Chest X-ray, PA view. Patient: 25 years old, sex F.
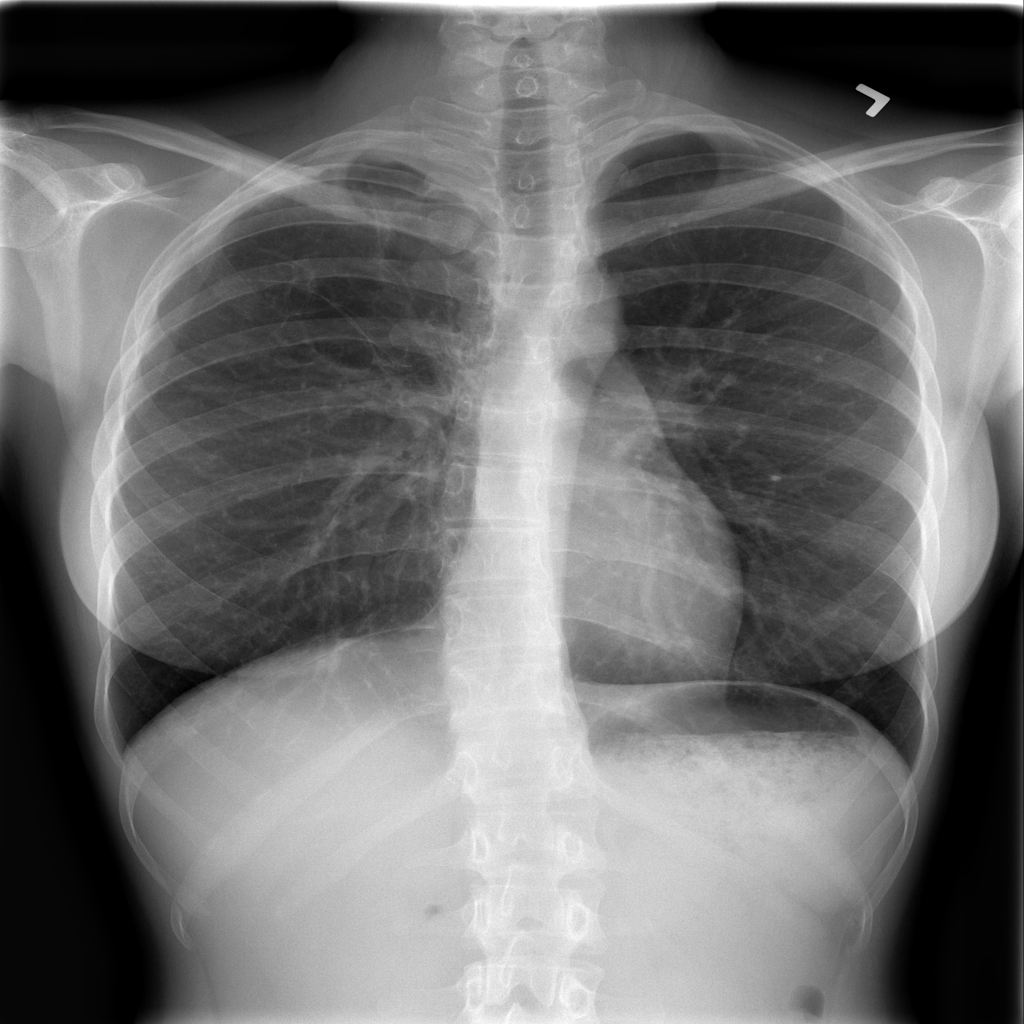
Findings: No Finding